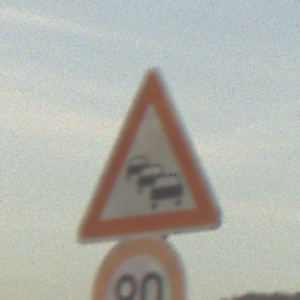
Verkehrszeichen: Stau
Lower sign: Geschwindigkeit80
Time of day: SunriseSunset
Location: Outdoor (Nature)
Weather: PartlyCloudy
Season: NotSpecified
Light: Natural